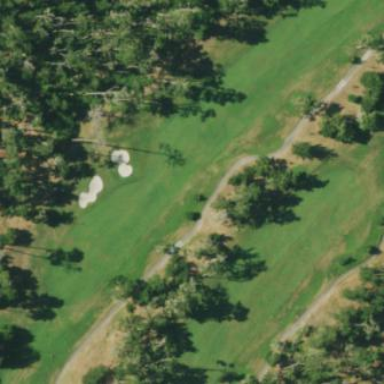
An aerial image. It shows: Golf rough area.